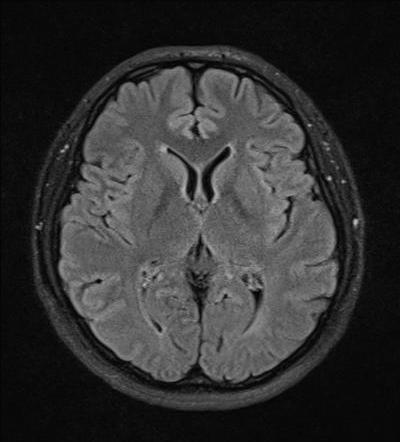
Label: notumor